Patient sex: M
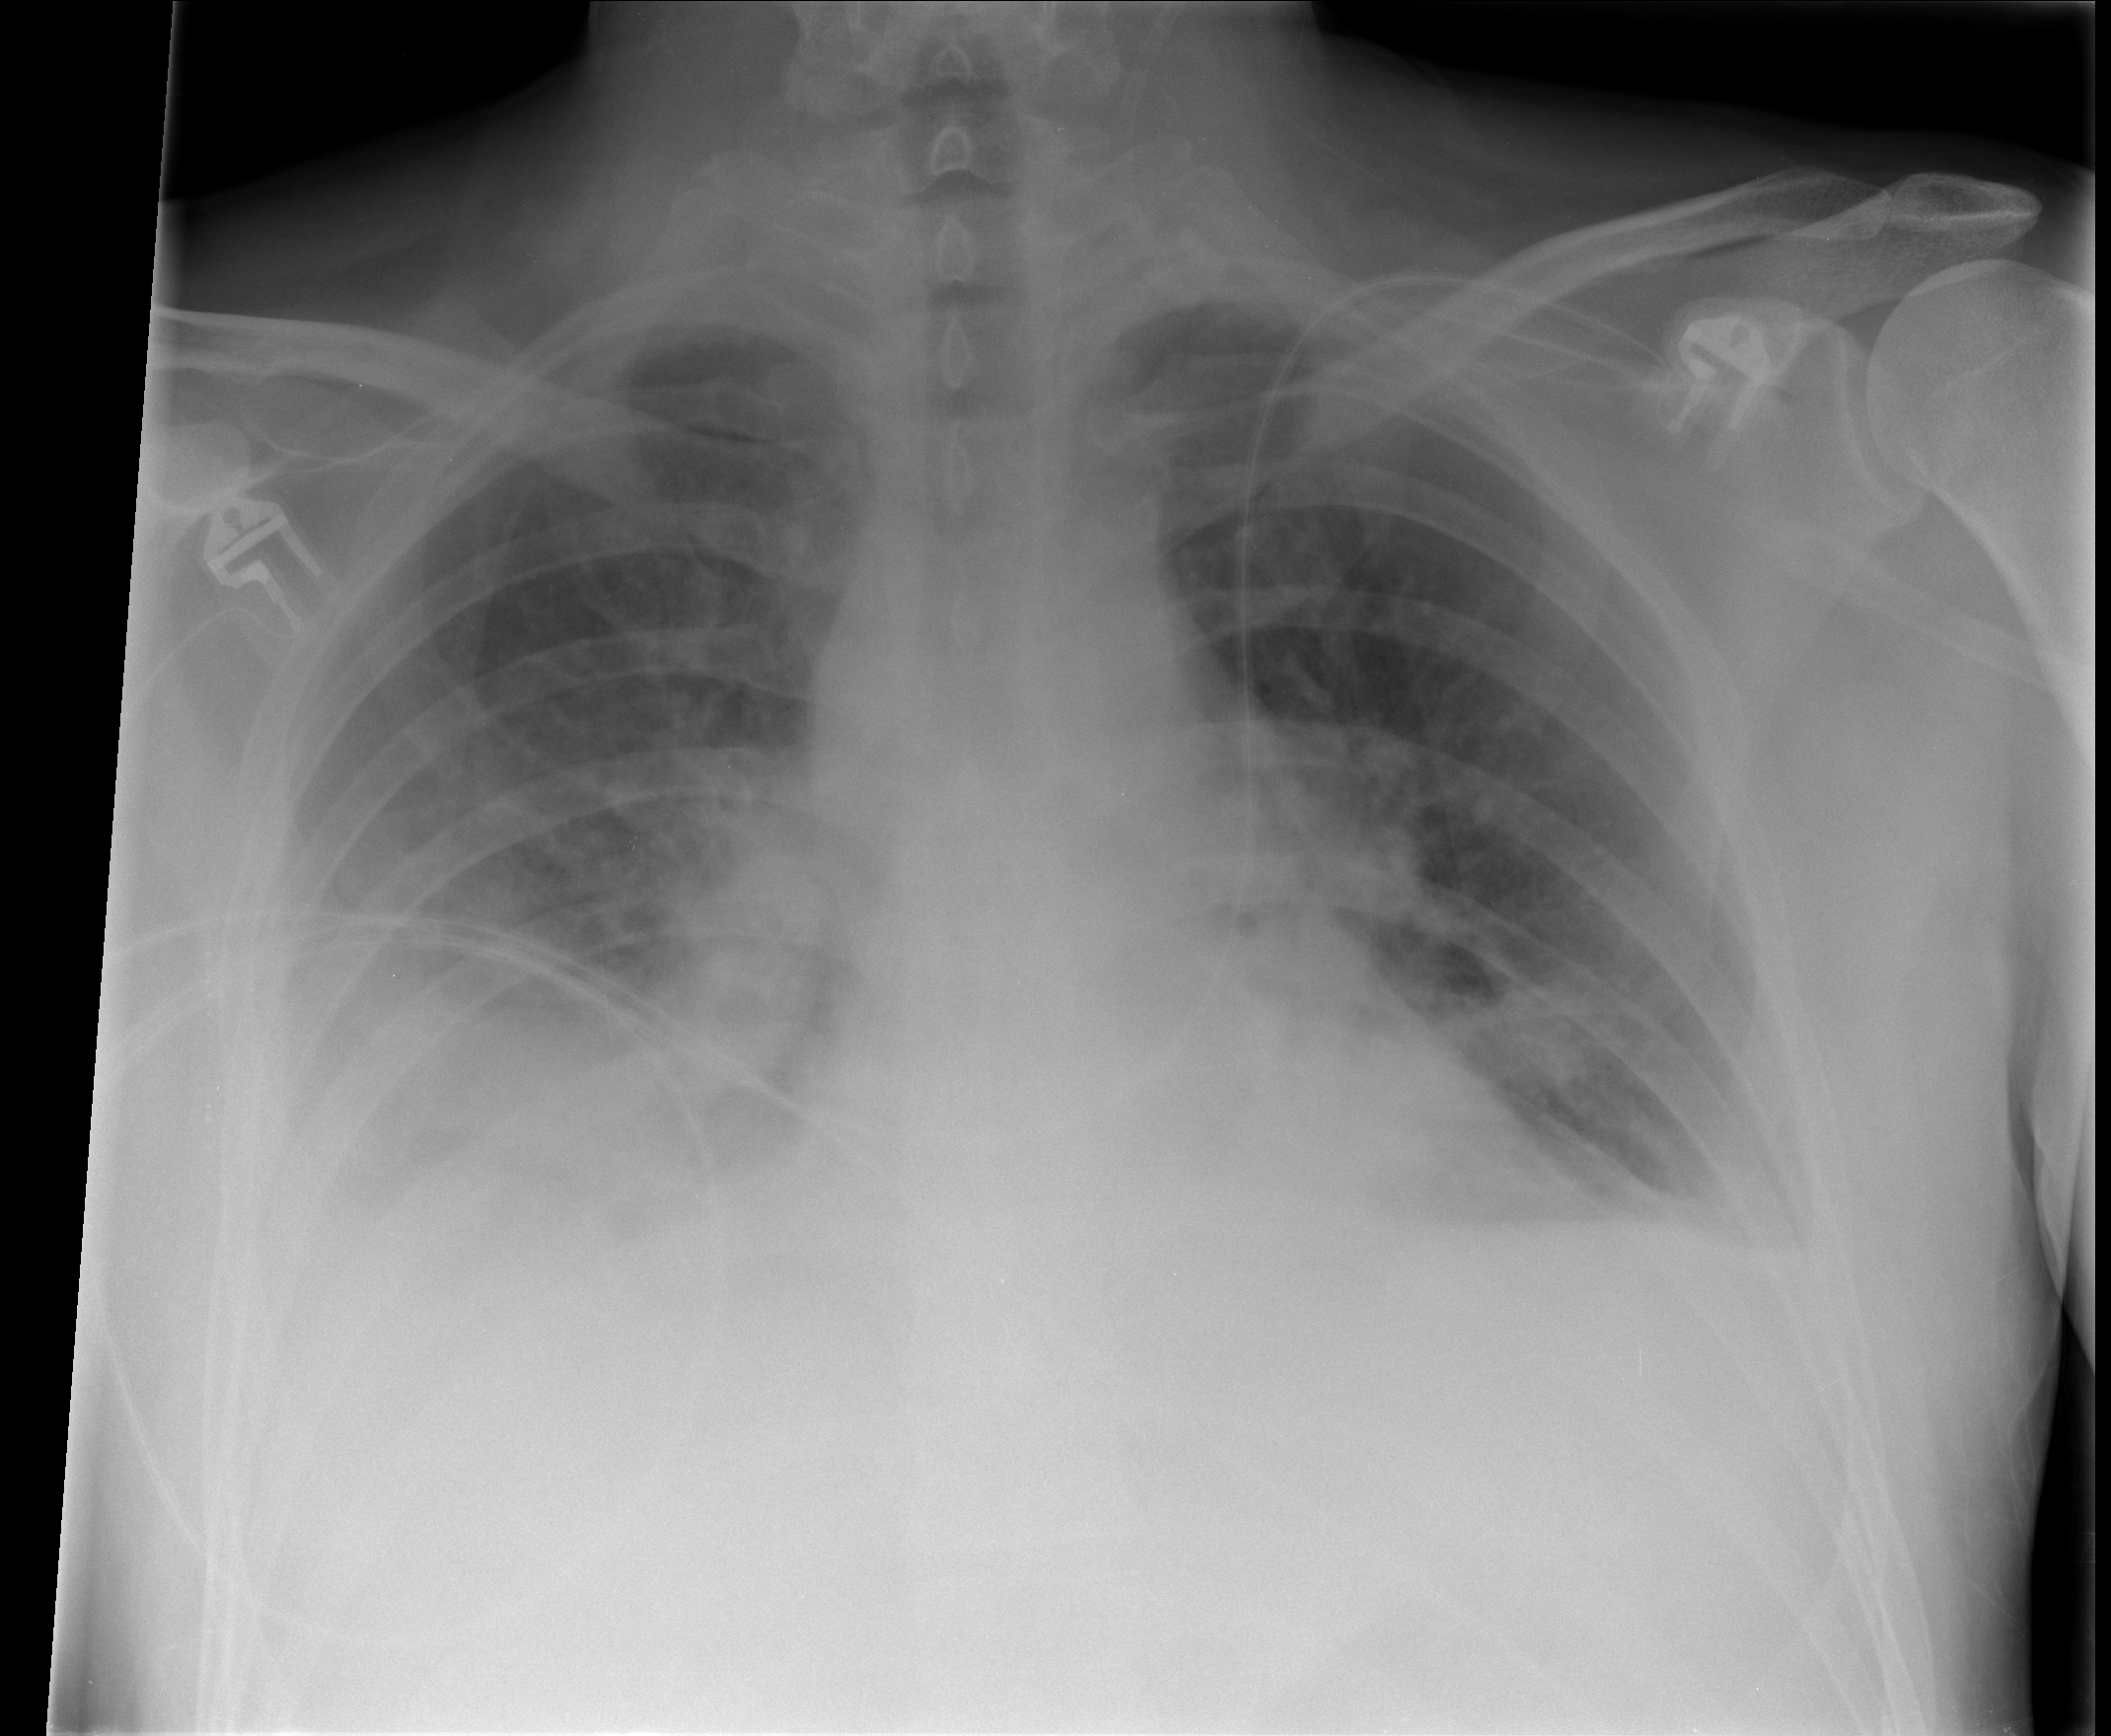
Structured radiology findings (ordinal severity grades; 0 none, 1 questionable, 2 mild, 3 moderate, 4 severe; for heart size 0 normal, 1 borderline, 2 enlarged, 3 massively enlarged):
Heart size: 0
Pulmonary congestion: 3
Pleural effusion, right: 3
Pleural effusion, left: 2
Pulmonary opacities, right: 2
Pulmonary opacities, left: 2
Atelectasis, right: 3
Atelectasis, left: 2